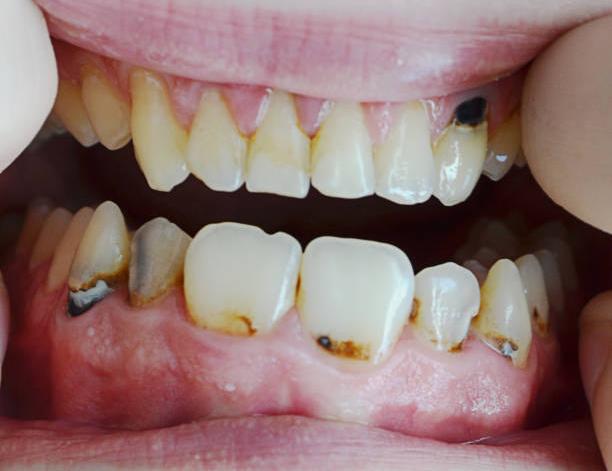
Condition: Calculus